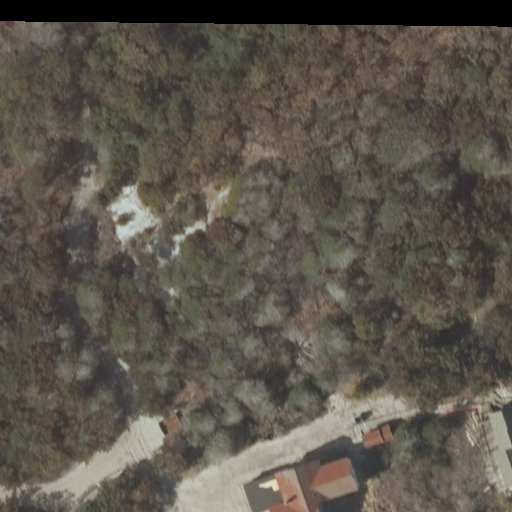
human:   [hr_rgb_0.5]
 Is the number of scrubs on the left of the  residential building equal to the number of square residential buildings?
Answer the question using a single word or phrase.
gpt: no

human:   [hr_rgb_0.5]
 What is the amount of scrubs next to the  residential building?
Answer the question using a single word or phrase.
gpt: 1

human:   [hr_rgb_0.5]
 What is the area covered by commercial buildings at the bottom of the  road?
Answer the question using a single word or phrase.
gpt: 0m2

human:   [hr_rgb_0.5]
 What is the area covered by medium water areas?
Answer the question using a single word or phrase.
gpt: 0m2

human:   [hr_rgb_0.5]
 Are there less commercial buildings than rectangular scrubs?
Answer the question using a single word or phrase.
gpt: yes

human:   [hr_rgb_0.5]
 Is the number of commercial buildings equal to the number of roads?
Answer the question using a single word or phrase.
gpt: no

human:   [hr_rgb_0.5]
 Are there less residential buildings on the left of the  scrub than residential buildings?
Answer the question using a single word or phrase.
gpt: yes

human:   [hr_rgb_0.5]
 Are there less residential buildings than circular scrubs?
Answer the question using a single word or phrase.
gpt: no

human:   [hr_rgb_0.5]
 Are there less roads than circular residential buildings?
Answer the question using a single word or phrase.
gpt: no

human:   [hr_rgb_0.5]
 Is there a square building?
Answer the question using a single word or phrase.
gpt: no

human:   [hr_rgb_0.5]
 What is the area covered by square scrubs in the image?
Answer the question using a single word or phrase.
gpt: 0m2

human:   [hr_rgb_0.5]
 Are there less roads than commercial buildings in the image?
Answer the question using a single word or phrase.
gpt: no

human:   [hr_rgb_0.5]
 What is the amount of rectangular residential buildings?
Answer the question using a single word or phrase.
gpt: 1

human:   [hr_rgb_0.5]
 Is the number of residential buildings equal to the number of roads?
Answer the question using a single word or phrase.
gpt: yes

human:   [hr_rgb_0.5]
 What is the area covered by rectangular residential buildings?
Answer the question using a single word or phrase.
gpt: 107m2

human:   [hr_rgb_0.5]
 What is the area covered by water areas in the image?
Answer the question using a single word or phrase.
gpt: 0m2

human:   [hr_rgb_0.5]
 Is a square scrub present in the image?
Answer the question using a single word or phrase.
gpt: no

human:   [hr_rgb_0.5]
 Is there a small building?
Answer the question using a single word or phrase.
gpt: no

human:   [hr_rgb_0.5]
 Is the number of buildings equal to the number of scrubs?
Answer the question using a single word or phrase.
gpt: yes

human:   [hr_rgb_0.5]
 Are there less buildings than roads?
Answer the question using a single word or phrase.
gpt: no

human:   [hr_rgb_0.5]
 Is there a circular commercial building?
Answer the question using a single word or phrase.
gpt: no

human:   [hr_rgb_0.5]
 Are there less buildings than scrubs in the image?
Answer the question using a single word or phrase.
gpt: no

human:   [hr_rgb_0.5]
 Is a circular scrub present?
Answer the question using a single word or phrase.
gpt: no

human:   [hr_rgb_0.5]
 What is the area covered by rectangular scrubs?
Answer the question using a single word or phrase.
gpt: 10576m2

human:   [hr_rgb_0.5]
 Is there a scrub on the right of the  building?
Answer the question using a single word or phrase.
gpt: no

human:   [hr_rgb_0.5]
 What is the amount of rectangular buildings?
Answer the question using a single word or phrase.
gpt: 1

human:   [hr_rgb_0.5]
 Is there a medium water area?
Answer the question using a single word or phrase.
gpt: no

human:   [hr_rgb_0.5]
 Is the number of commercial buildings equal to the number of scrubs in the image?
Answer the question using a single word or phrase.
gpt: no

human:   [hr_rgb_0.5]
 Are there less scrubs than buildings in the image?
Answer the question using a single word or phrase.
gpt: no

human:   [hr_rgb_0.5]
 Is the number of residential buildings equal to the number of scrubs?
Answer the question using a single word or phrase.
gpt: yes

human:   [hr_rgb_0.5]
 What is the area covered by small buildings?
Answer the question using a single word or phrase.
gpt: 0m2

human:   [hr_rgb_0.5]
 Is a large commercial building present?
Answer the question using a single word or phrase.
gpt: no

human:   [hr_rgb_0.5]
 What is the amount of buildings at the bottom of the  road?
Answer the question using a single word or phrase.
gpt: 1

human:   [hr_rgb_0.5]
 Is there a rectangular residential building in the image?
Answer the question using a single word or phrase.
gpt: yes

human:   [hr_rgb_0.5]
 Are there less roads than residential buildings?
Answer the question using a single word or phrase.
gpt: no

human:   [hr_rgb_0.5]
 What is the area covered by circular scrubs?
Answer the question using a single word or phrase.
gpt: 0m2